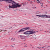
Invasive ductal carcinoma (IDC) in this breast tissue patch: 0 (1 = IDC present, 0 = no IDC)